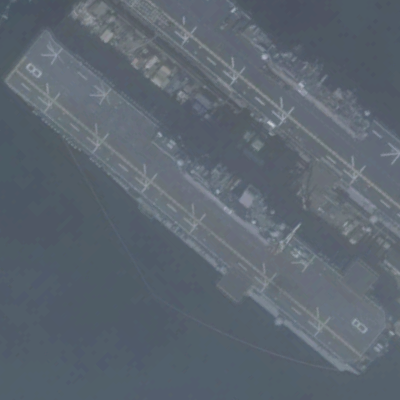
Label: assault